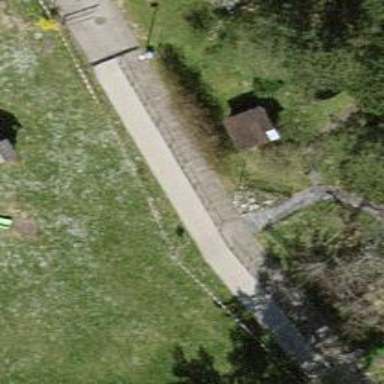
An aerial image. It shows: Road with steps.